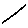
Label: line